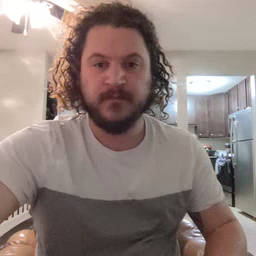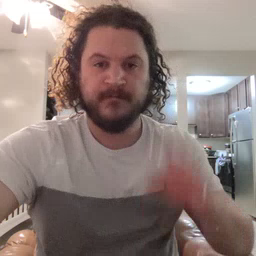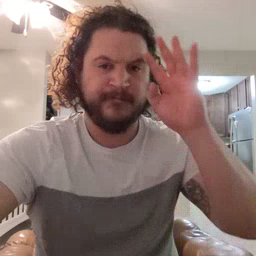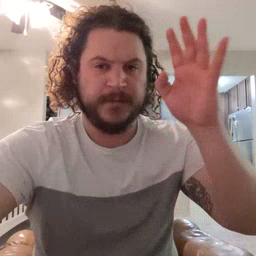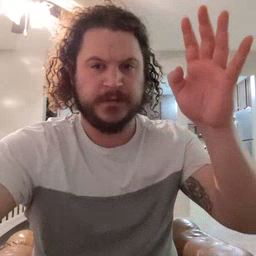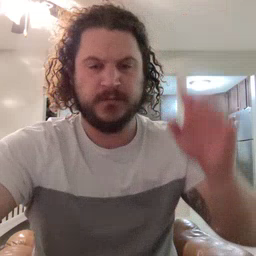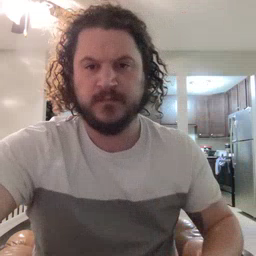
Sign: pretend